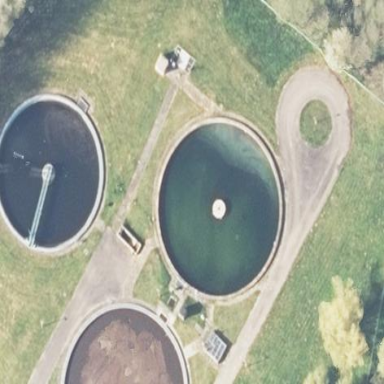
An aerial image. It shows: Image of wastewater.